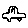
Label: car